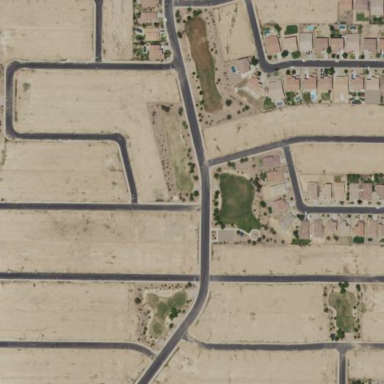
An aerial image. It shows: This residential area consists of single-family homes.